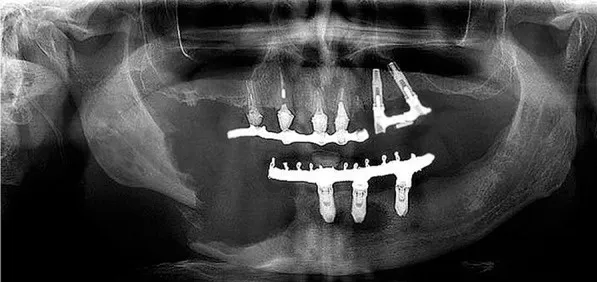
Panoramic radiography presenting a pathological fracture of the mandible on the right side.
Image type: radiology (x_ray)